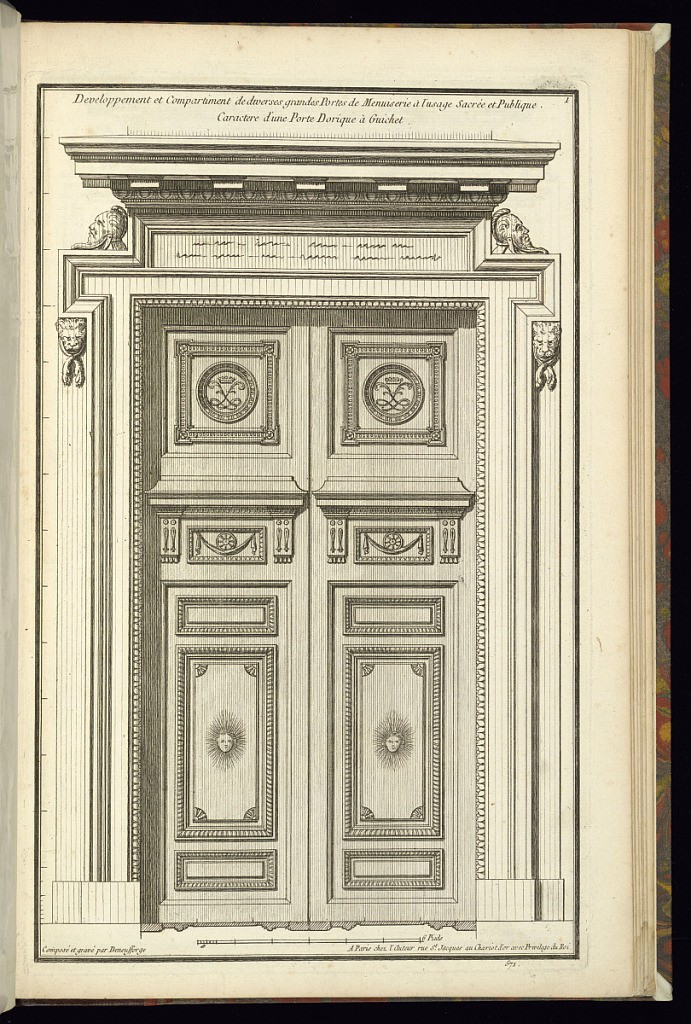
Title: Caractere d'une Porte Dorique à Guichet
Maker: Jean-François de Neufforge, Flemish, 1714–1791
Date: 1768
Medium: Engraving on paper
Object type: Print
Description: Design for a door decorated according to the principles of the Doric order, and with helmets, lion heads, monograms, lamb tongue, ribbon twist, radiating heads as ornament. The plate is signed and numbered.